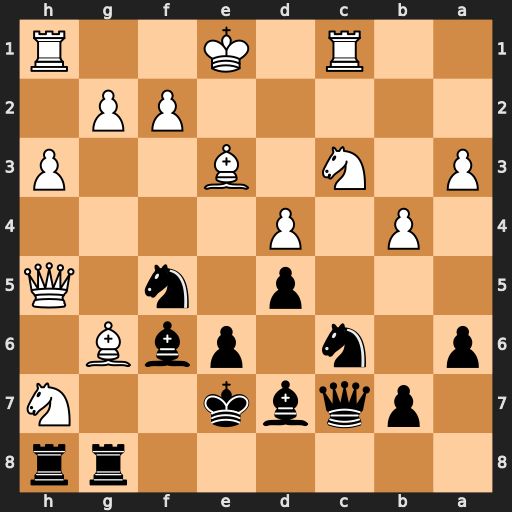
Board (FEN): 6rr/1pqbk2N/p1n1pbB1/3p1n1Q/1P1P4/P1N1B2P/5PP1/2R1K2R
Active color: b
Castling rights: K
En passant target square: -
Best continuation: Nxe3 fxe3 Qg3+